Field crop: maize
Growth stage: 2
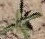
Species: atriplex